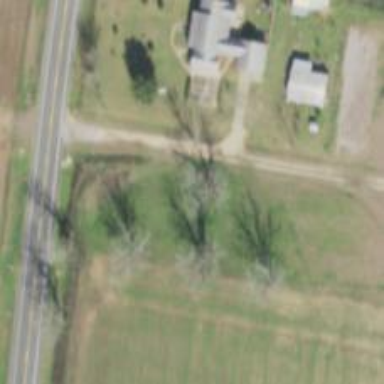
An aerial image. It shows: Driveway leading to service road.